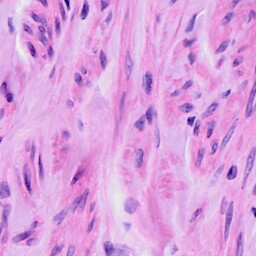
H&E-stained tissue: Ovarian